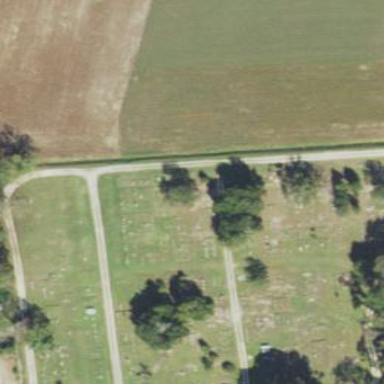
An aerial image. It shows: Cemetery.